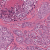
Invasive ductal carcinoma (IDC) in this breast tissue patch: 1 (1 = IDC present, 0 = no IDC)